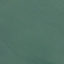
Land use / land cover class: SeaLake